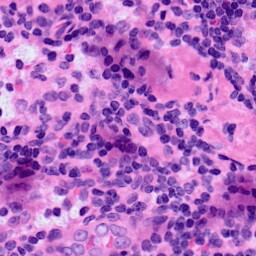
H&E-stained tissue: LymphNode